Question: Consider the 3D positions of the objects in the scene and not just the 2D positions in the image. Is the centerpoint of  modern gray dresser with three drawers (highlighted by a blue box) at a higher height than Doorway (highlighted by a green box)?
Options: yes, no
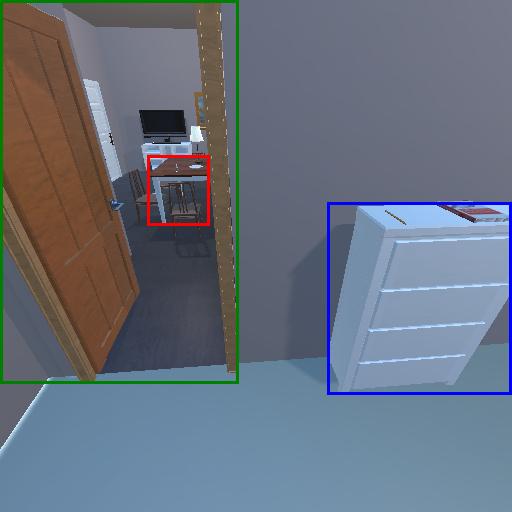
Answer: yes